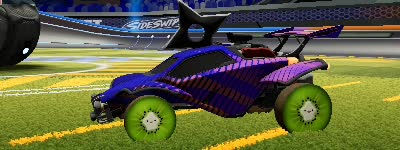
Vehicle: octane